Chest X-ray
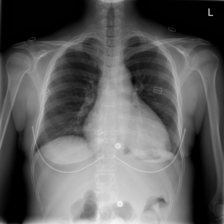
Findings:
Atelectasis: negative
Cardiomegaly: positive
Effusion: positive
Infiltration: negative
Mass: negative
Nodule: negative
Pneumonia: negative
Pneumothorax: negative
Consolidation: negative
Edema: negative
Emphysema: negative
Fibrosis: negative
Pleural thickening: negative
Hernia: negative